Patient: sex F, age 56
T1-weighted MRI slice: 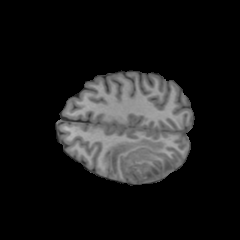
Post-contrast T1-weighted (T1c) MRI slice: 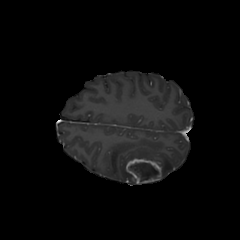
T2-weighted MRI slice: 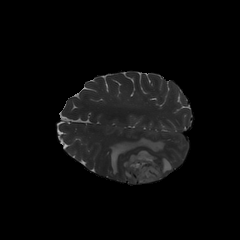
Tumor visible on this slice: yes
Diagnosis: Glioblastoma, IDH-wildtype
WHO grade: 4